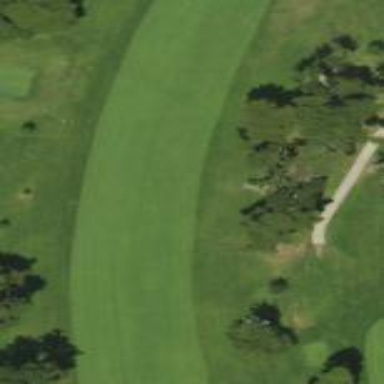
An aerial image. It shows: Grassy area designated as golf fairway.